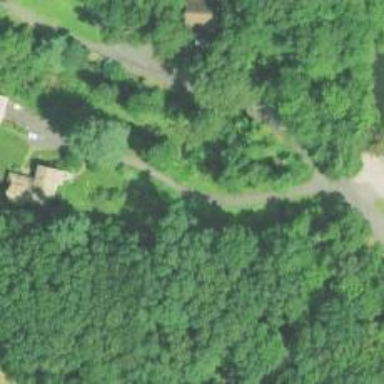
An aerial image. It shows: Driveway leading to service road.